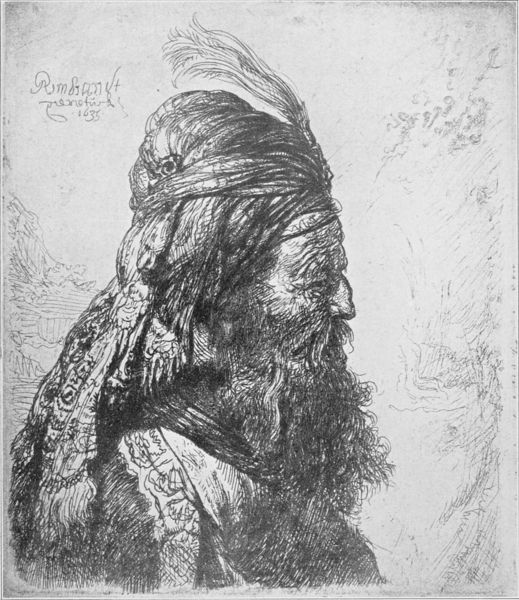
Titel: Der dritte Orientalenkopf
Künstler: Harmensz van Rijn Rembrandt
Schlagwörter: feder, mann, nase, profil, zeichnung, tuch, alt, bart, falten, rembrandt, portrait, schulter, kopftuch, seitenansicht, alter, greis, hakennase, bleistift, turban, orientale, schwaz-weiß, 1635